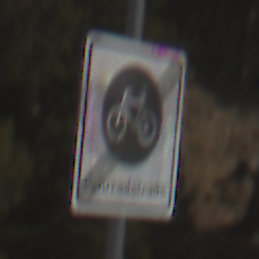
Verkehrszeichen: EndeFahrradstrasse
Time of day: Midday
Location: Outdoor (Nature)
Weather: PartlyCloudy
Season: NotSpecified
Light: Natural